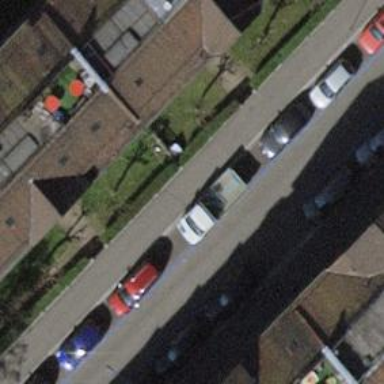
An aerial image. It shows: Parking lane area.